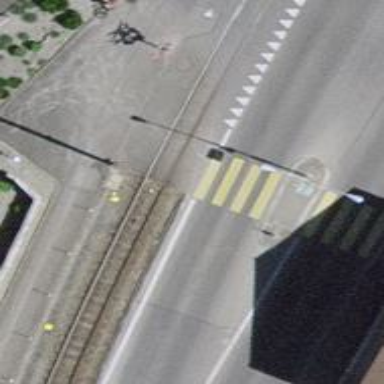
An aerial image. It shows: Railway crossing.